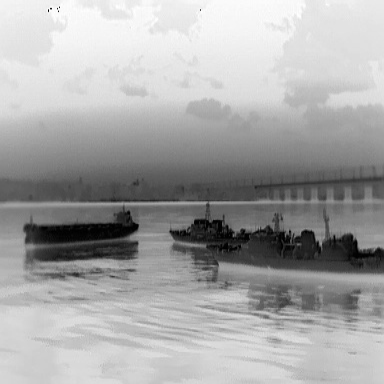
There is a liner in the infrared image.